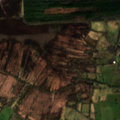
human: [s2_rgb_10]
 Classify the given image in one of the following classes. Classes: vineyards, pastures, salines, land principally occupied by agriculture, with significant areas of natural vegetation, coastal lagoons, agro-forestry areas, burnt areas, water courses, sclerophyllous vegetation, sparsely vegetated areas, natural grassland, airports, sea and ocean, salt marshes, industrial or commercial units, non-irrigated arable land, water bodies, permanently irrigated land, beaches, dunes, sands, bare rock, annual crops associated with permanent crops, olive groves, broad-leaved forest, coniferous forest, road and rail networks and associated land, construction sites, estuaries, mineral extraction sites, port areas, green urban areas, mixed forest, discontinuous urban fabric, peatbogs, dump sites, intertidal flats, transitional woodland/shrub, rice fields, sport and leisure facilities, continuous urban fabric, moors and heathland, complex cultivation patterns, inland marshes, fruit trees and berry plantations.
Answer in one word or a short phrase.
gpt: pastures, land principally occupied by agriculture, with significant areas of natural vegetation, mixed forest, transitional woodland/shrub, peatbogs